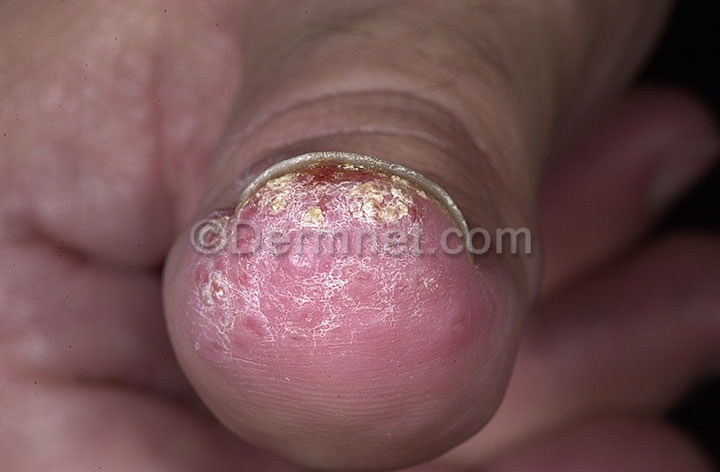
Disease: Eczema Photos